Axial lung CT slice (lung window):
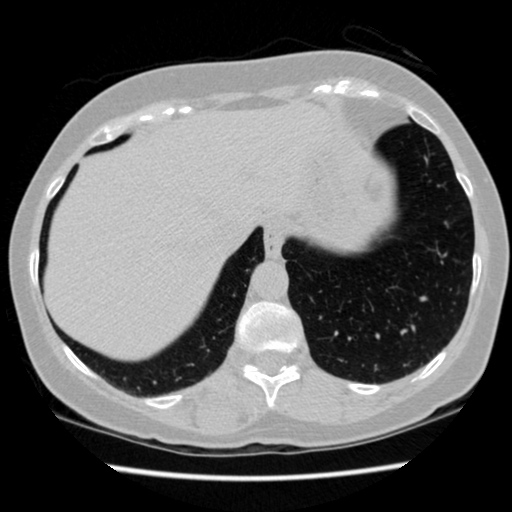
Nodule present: no